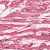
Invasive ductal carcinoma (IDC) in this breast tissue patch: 0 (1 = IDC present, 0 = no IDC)